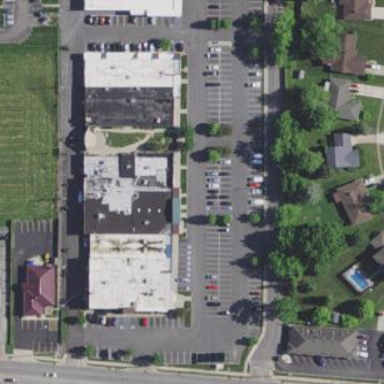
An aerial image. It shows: Retail area.